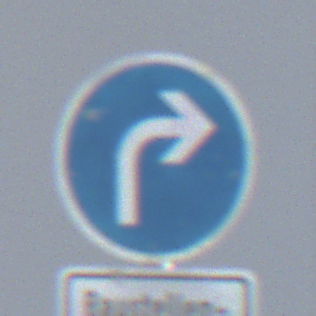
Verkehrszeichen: VorgeschriebeneFahrtrichtungRechts
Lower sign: SonstigeFahrzeugePersonengruppenFrei1
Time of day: MorningAfternoon
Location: Outdoor (Urban)
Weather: Clear
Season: NotSpecified
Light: Natural